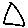
Label: triangle